Question: I have a most interesting dilemma at work today, and I cannot even fathom why its happening. The curiosity is just killing me.
We have a client insistent on a particular font irrespective of inline styling. I don't want a debate on !important and the way it should be used.
But I'm very curious about this situation
<URL> -: Please look at the synopsis within the accordion. And notice the font family.
'''
.ui-widget {
font-family: Verdana,Arial,sans-serif;
font-size: 1.1em;
}
.insights-widget-container {
font-family: "Trebuchet MS",Helvetica,sans-serif !important; //I am being overriden
line-height: 1.5;
font-size: 13px;
}
'''

Can someone please tell me on how this is happening> Surely !important should override, the .ui-widget. I even increased the specificity to
'''
#insights-widget-container {
font-family: "Trebuchet MS",Helvetica,sans-serif !important; //I am being overriden
}
'''
No luck! Would be very interesting if someone could illuminate why this is happening?
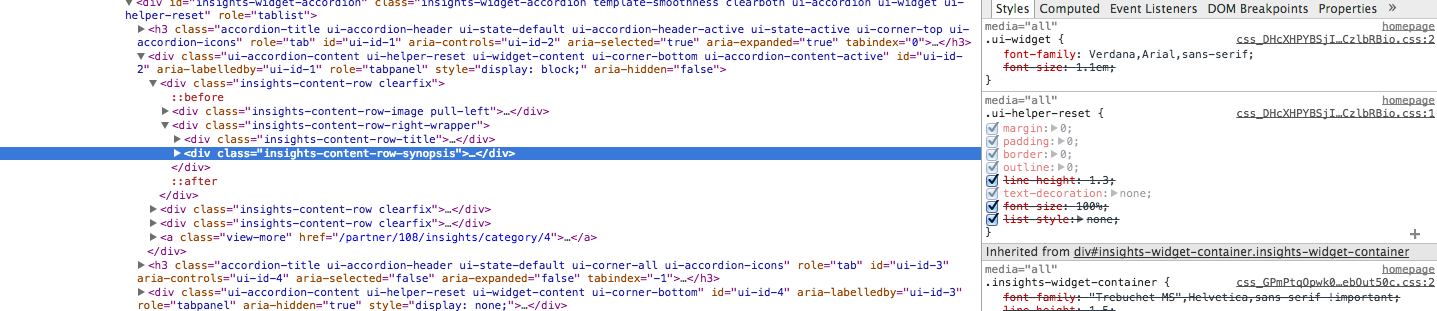
Answer: You're applying it to the container. You need to change the 'font-family' on each individual item to 'inherit' if you want that to work, otherwise it's going to be overridden by specificity as your '!important' only will be applied to the element in your CSS selector.
'!important' does not override children rules if they are set, only rules applied to the selector.
Imagine what CSS would look like if it worked how you expected it to. If I set a rule like this:
'''
body {
padding: 30px!important;
}
'''
Would we then expect every element that was a child of body to have a 'padding: 30px!important' rule applied to it? It'd be sheer chaos.
This might be a good link to reference for further reading: <URL>